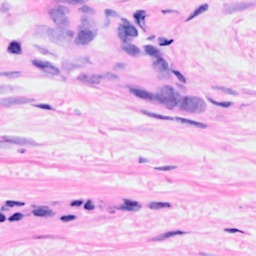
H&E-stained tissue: Breast